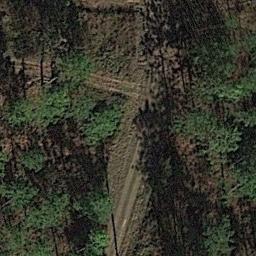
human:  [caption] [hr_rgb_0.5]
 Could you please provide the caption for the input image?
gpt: The forest has some sparse green trees randomly arranged and some roads go through the forest .

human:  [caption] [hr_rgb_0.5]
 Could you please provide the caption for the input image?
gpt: There is a road goes through the forest .

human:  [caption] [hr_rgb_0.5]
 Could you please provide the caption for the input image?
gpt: This is a dense forest .

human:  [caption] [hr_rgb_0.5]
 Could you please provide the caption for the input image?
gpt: A cross earth road passes through the  forest with many sparse green trees .

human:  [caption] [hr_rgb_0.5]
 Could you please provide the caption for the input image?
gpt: A sparse forest with some green trees .